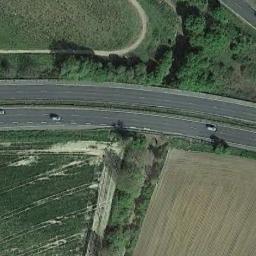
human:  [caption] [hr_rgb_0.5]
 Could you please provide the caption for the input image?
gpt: A freeway with a small bend goes through the farmland and some trees are on both sides of the freeway .

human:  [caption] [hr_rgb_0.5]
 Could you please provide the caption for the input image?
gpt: The freeway goes through the grass with some trees .

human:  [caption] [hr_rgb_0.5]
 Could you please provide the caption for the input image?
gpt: There are large areas of brown and green mixed farmland around the freeway, And there are two cars on the freeway .

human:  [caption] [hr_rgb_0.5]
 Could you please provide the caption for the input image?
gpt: There was only one car on the motorway .

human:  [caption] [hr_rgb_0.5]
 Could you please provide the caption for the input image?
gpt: There are some trees and farmlands beside the freeway .